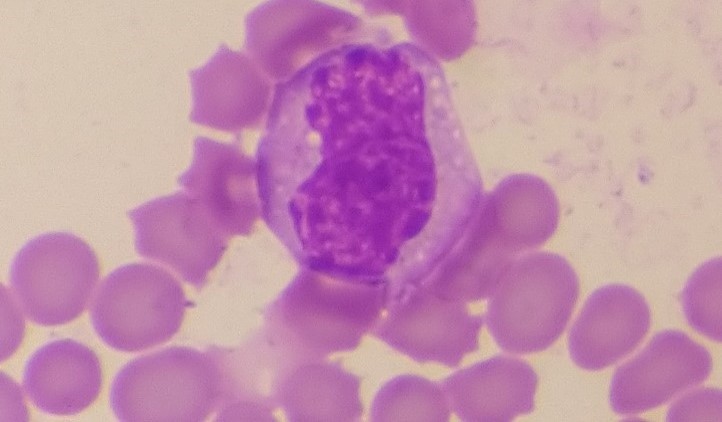
White blood cell type: Monocyte